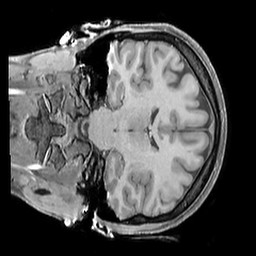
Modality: T1w
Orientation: coronal
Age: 30
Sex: female
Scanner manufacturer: philips
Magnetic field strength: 3 T
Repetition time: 0.0076 s
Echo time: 0.002401 s